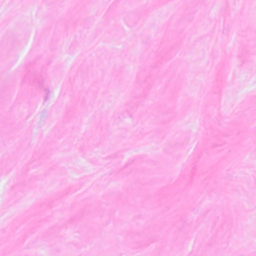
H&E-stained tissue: Breast